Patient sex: M
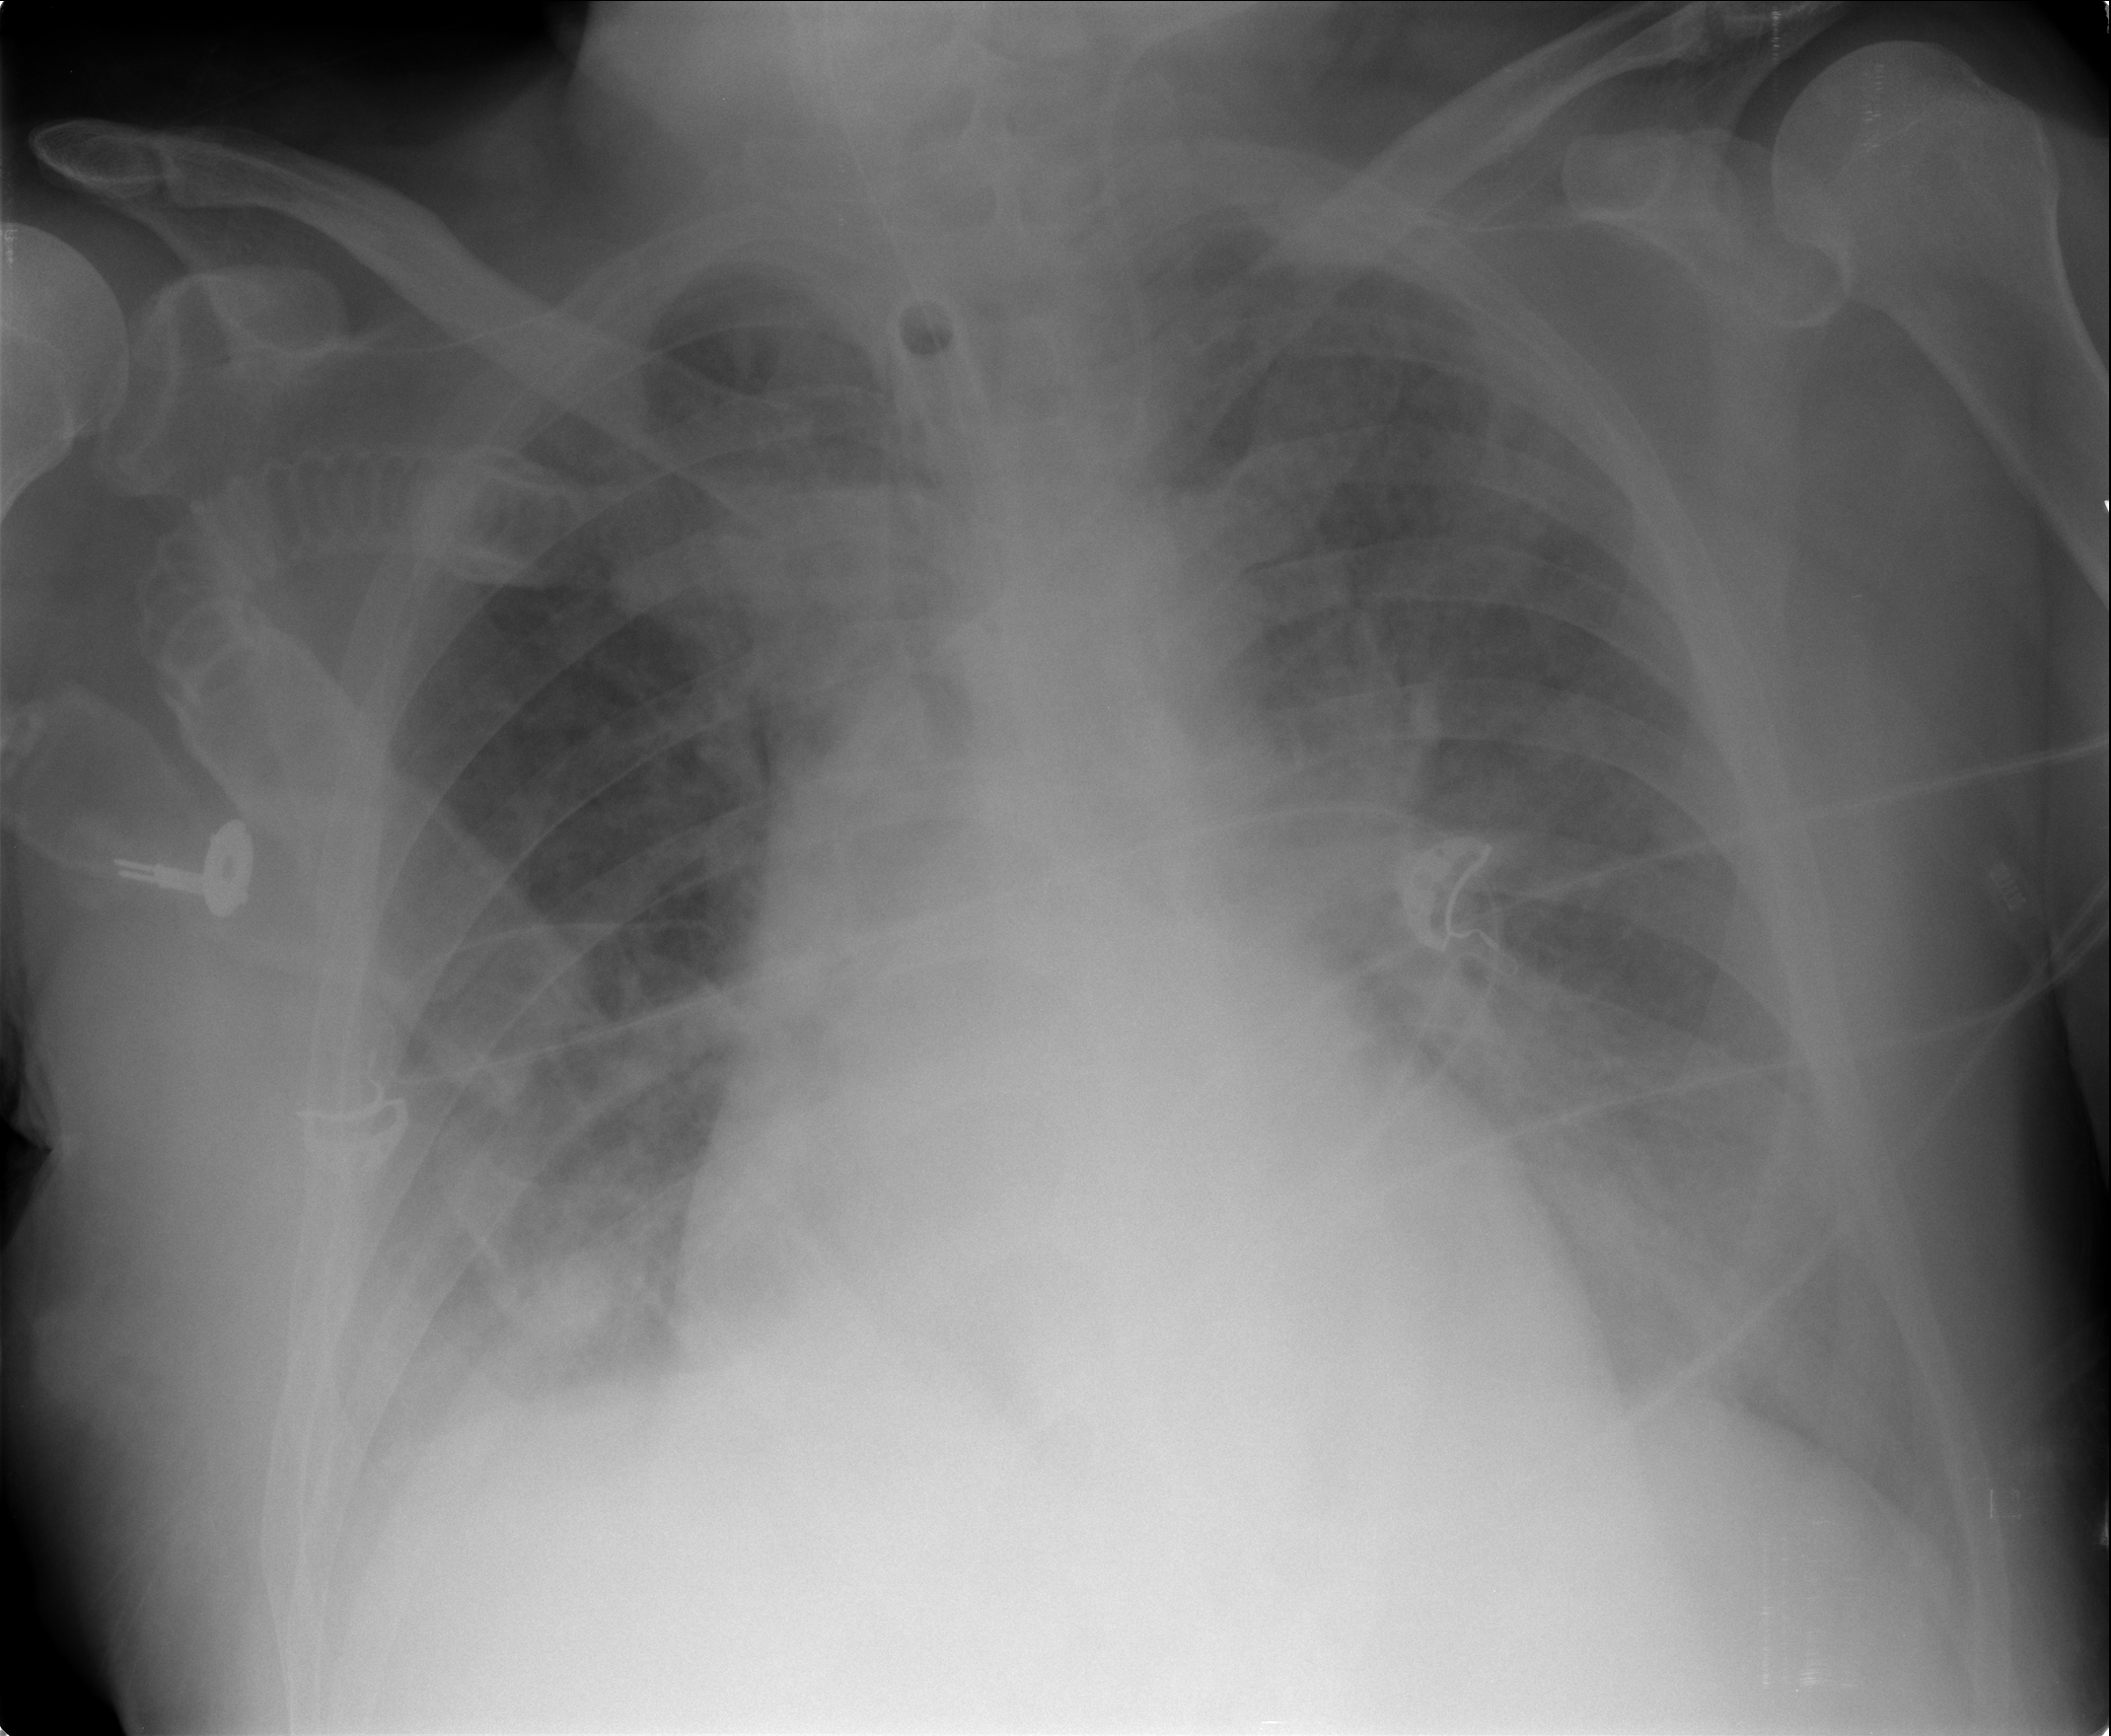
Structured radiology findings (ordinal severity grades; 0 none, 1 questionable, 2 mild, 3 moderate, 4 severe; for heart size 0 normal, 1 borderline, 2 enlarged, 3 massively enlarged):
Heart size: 2
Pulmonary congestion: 3
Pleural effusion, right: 2
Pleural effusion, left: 2
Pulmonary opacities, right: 0
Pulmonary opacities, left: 0
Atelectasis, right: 2
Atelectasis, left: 2